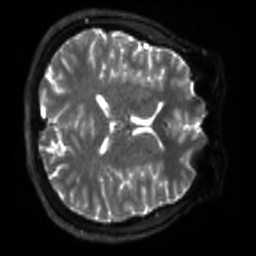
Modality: sbref
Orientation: axial
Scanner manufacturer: siemens
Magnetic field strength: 3 T
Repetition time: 4 s
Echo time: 0.0594 s